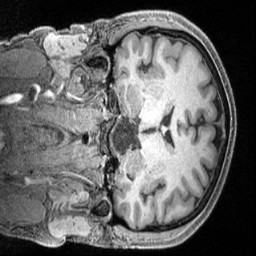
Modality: T1w
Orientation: coronal
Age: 33
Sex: male
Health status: healthy
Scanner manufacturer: siemens
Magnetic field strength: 3 T
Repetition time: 2.4 s
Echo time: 0.00222 s